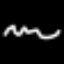
Label: squiggle